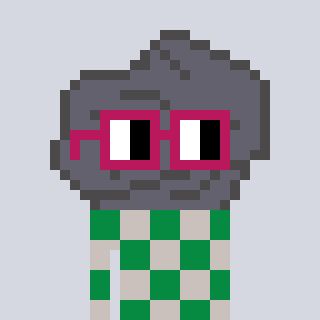
a pixel art character with square dark red glasses, a rock-shaped head and a foggrey-colored body on a cool background